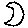
Label: moon